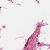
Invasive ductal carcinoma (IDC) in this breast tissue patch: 0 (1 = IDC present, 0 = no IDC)